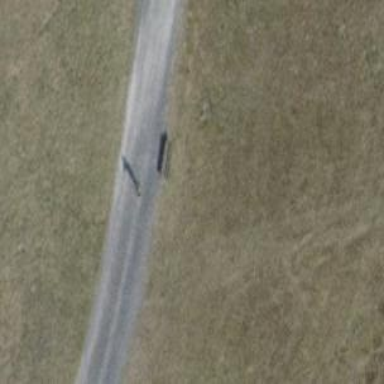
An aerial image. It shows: Bench for seating.